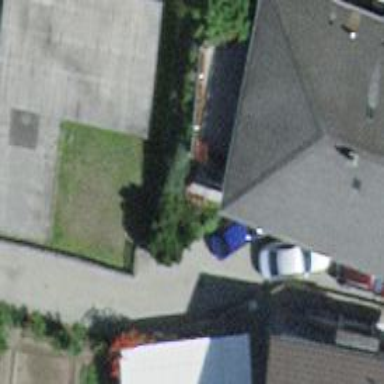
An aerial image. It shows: Garage.